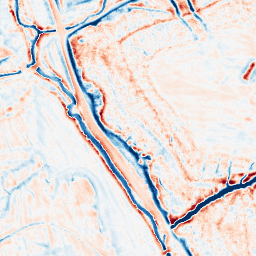
Category: edge_preserving
Decomposition family: bilateral
Decomposition parameters: d: 15
sigma_color: 150
sigma_space: 150
Upsampling method: quartic
Upsampling parameters: scale: 8
Upsampling scale: 8